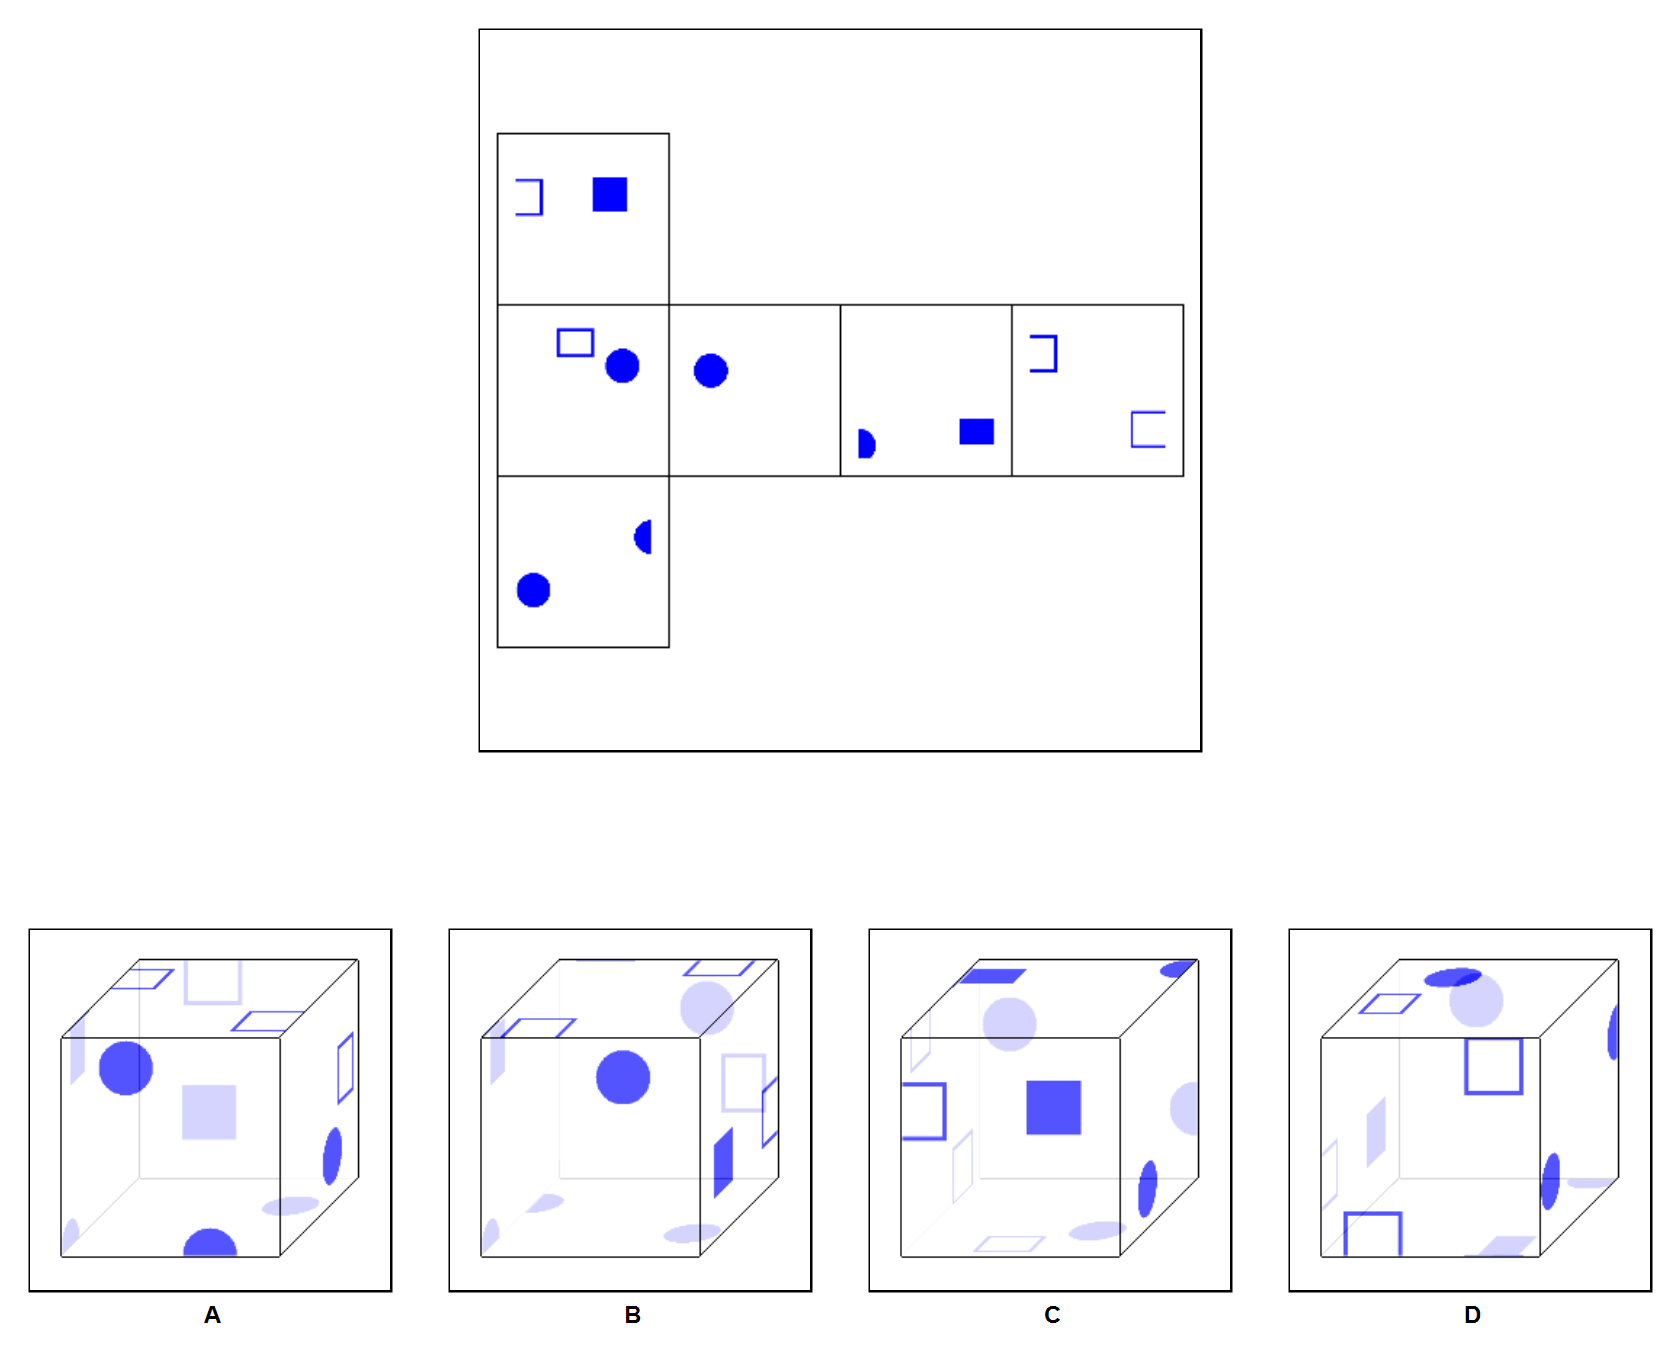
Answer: B